Question: I have seen similar questions and the answer suggested is place the JSTL jar in the classpath. I have tried both jstl.jar and jstl 1.1.jar bit My error is persistent. The Jars are coming in my web_inf/lib directory so I do not Understand what the problem is. I am using Tomcat 7
My Jsp:
'''
<%@taglib uri="http://java.sun.com/jsp/jstl/core" prefix="c"%>
.............
'''
My Web.xml
'''
<?xml version="1.0" encoding="UTF-8"?>
<web-app version="3.0" xmlns="http://java.sun.com/xml/ns/javaee" xmlns:xsi="http://www.w3.org/2001/XMLSchema-instance" xsi:schemaLocation="http://java.sun.com/xml/ns/javaee http://java.sun.com/xml/ns/javaee/web-app_3_0.xsd">
<servlet>
......
'''
My lib Directory After Deployment:

What Should I do I am running out of Options :P
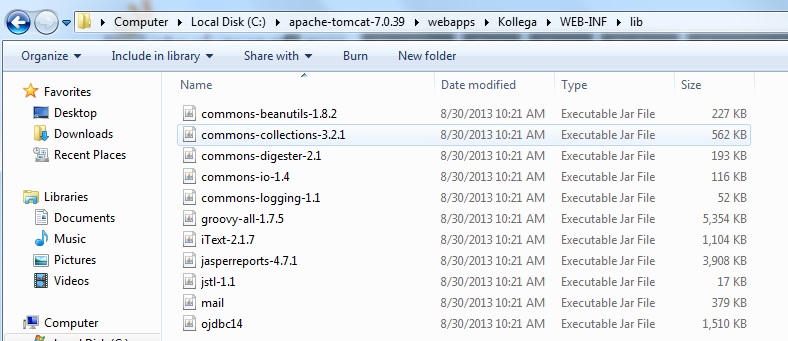
Answer: JSTL 1.1 also requires .
The standard.jar (taglib) library is used to enable the JSTL expression language in JSP page, and it's always used together with the jstl.jar together.
<URL> and add it to your lib folder.
---
Or You can use <URL> which does not require standard.jar and also provides performance improvements.